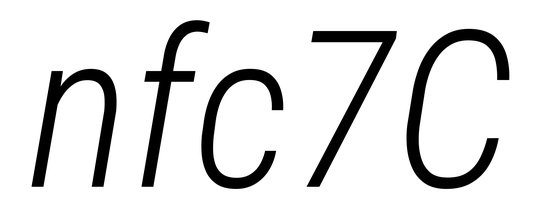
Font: Roboto-Italic_Condensed_Light_Italic